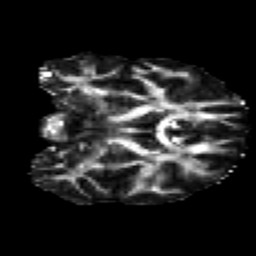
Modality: FA
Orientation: coronal
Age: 26
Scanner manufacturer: siemens
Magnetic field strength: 3 T
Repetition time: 2.2 s
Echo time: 0.084 s